Interaction volume radius: 5 \u00c5
Interaction volume height: 30 \u00c5
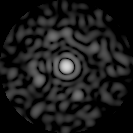
Disorder parameter: 0.8412